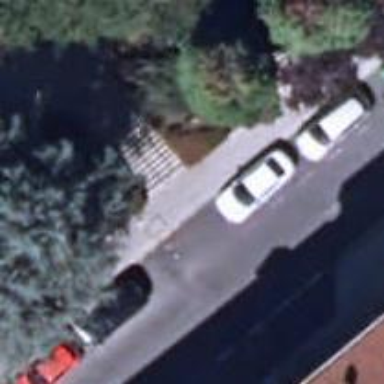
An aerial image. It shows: Road with steps.